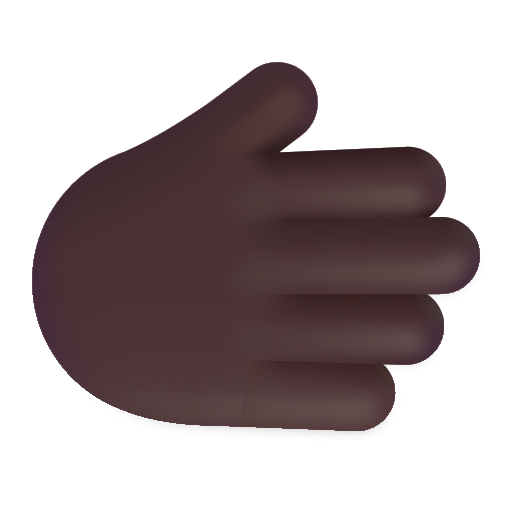
rightwards hand color dark